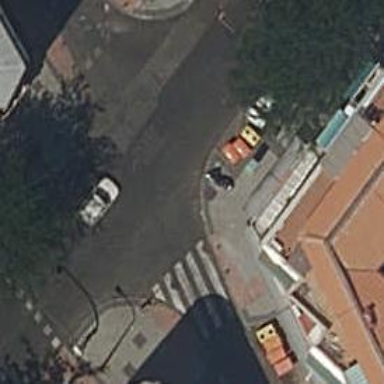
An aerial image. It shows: Road with traffic signals.